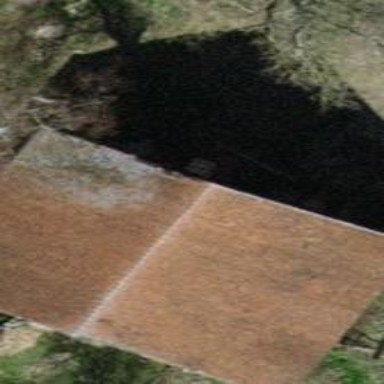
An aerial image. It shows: Barn.